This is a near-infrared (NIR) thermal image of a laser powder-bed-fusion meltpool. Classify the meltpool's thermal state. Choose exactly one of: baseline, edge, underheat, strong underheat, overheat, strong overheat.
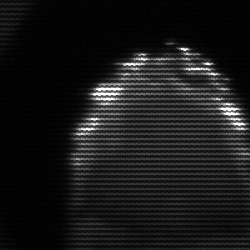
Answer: edge